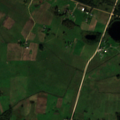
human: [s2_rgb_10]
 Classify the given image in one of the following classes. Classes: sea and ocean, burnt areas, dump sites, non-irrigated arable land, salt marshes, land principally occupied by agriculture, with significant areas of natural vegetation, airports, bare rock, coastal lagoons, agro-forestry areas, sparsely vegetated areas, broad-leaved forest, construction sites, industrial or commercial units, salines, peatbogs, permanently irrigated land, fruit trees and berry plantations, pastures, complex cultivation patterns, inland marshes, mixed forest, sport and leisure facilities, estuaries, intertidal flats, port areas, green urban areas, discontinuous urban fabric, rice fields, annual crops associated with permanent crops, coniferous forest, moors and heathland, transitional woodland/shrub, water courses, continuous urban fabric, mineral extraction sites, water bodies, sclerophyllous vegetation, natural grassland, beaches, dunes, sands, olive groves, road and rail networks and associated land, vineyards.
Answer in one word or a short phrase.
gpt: pastures, complex cultivation patterns, land principally occupied by agriculture, with significant areas of natural vegetation, coniferous forest, water bodies